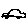
Label: car